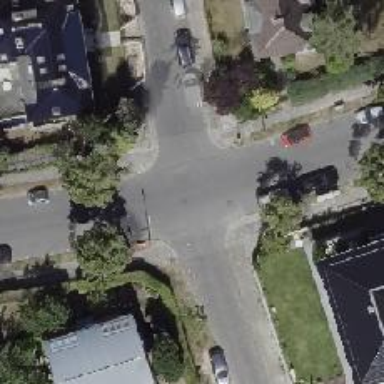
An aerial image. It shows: Residential road with asphalt surface. There are sidewalks on both sides of the road.